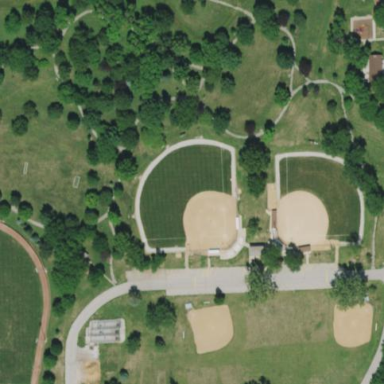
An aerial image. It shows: Softball pitch for leisure and sport activities.